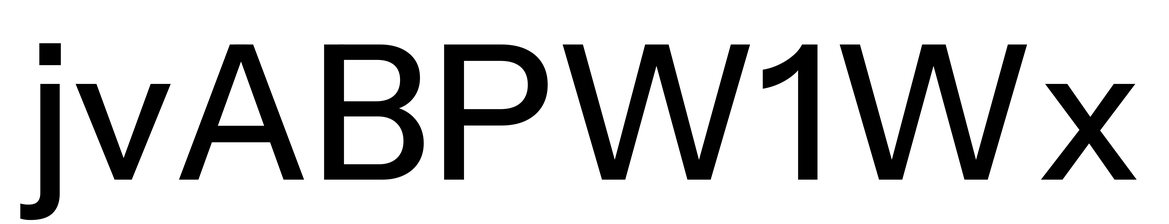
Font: InstrumentSans_Medium